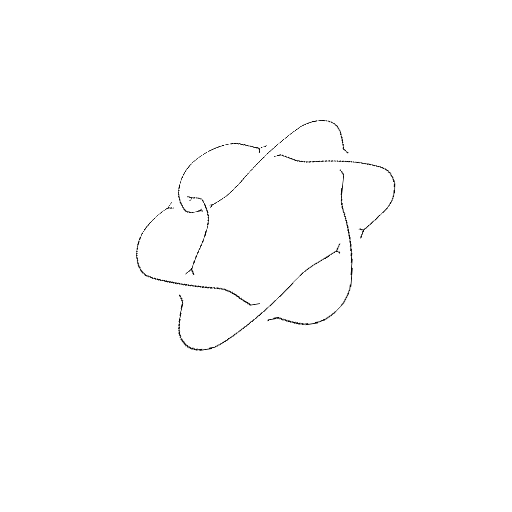
Crossing number: 7